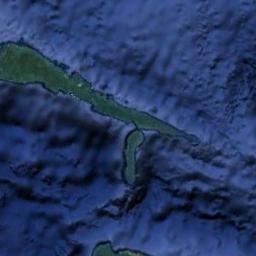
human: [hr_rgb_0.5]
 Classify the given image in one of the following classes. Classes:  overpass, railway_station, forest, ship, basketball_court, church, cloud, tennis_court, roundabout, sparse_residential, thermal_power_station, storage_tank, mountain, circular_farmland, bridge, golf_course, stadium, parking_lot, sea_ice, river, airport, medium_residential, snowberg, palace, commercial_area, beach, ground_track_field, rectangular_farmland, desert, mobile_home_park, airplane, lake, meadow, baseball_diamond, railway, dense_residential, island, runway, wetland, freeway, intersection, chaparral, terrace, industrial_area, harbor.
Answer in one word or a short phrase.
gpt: island